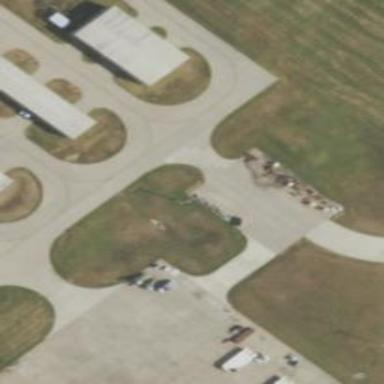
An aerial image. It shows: Apron at the airport.